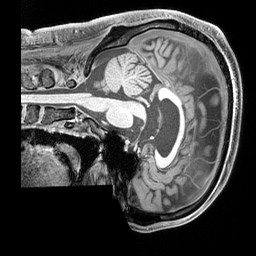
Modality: T1w
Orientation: sagittal
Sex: male
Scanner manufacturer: siemens
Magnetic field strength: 3 T
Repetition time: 2.3 s
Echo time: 0.00226 s